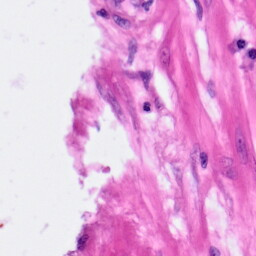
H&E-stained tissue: Pancreatic